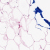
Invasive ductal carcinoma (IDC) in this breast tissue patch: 0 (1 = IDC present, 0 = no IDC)